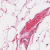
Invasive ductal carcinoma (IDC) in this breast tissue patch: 0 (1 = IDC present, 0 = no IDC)